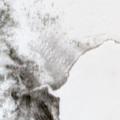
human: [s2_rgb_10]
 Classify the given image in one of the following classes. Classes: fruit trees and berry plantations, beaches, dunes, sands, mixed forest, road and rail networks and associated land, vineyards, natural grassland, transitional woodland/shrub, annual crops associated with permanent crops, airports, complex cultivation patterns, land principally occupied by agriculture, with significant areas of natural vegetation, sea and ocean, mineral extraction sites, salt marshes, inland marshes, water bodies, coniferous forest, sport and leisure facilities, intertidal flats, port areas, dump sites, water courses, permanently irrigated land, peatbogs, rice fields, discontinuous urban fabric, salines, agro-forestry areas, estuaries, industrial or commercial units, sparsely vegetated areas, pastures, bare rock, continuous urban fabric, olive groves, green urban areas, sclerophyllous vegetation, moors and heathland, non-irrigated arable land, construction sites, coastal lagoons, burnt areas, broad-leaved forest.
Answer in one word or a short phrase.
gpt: mixed forest, peatbogs, water bodies